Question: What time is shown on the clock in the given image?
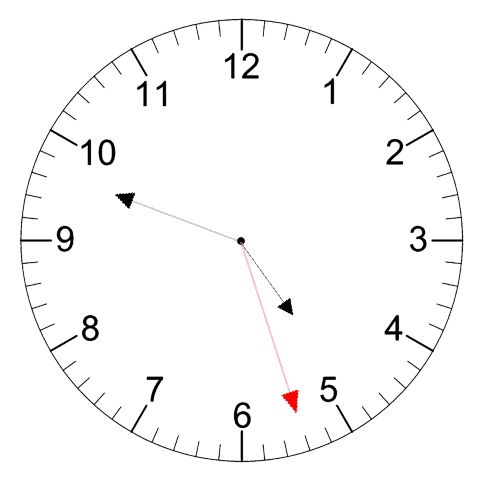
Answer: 04:48:27